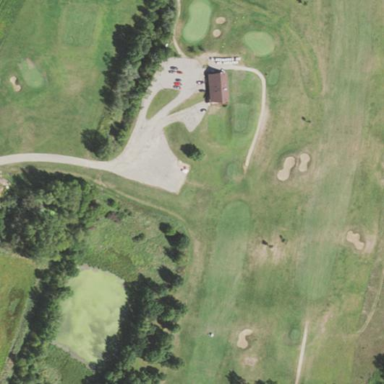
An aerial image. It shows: Clubhouse building associated with golf course.